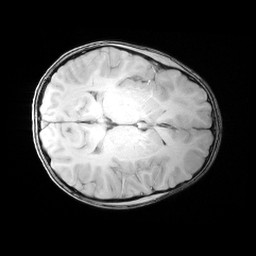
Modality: MP2RAGE
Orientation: axial
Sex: male
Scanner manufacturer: siemens
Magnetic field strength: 3 T
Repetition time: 5 s
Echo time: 0.00368 s